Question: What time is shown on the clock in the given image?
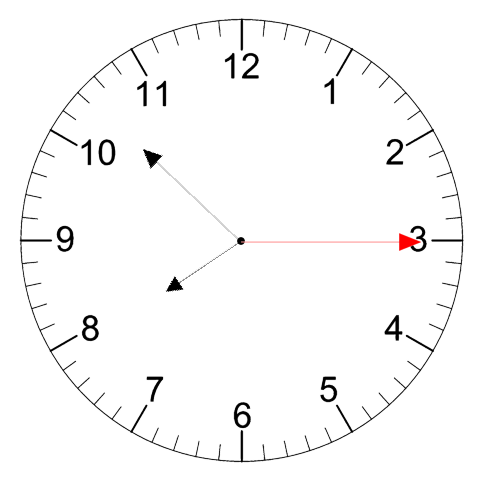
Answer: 07:52:15